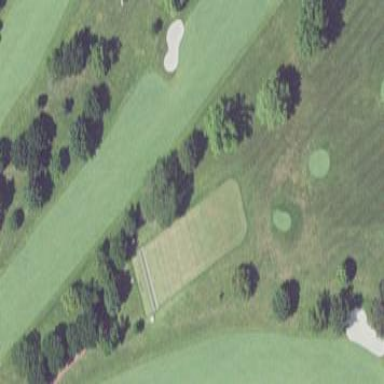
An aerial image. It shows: Golf tee on grassy land.